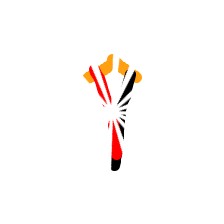
Shape: kite